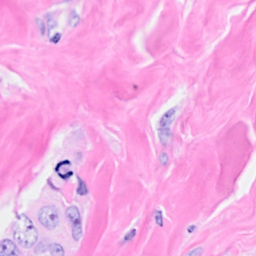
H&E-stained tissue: Breast